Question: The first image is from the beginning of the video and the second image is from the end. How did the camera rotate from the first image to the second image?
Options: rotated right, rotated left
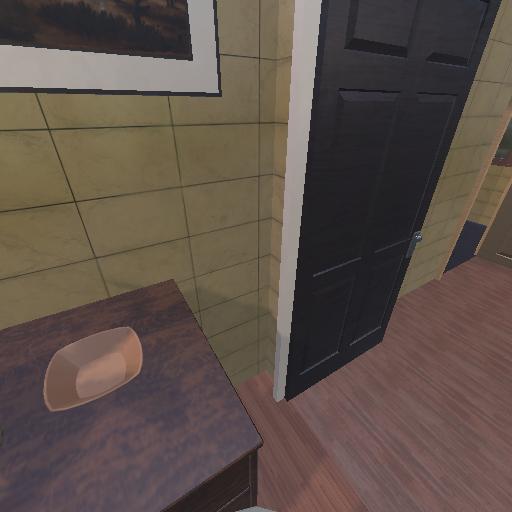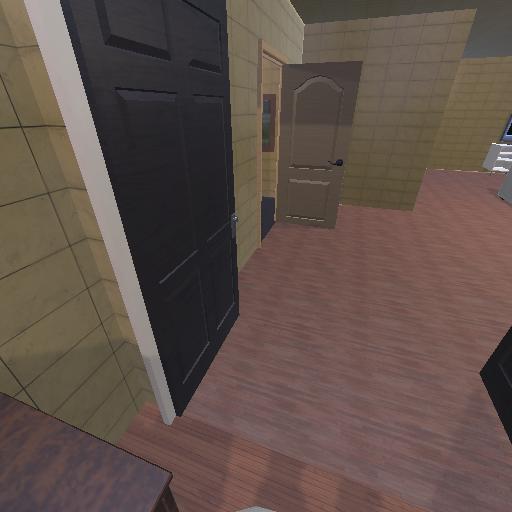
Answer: rotated right